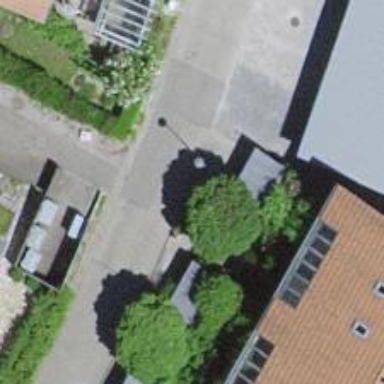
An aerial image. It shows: Asphalt footway.